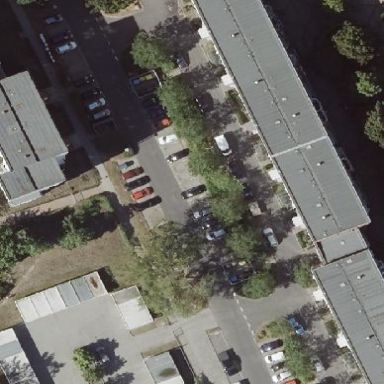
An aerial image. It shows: Street-side parking area with paving stones.